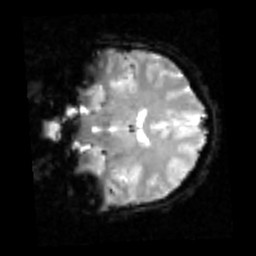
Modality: inplaneT2
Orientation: coronal
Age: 23
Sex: female